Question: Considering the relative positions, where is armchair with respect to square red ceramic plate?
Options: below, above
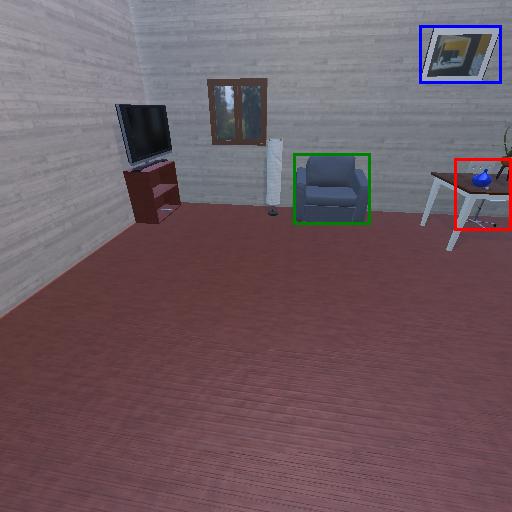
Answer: below